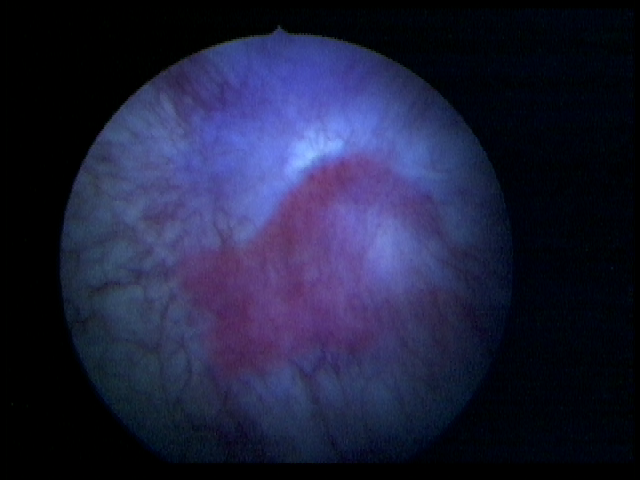
Modality: BLC
Class: Malignant
Subclass: LowGradePapillary
Lesion: L1
Stage: Ta
Morphology: Non-papillary
Bladder cancer association: Yes